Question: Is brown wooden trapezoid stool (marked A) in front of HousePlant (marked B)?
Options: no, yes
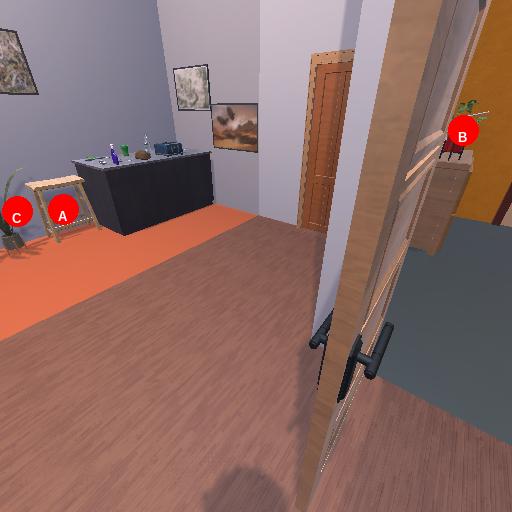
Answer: no